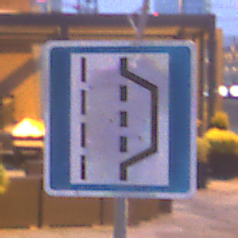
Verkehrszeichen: NothalteUndPannenbucht
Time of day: Night
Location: Outdoor (Urban)
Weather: PartlyCloudy
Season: NotSpecified
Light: Artificial